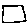
Label: square